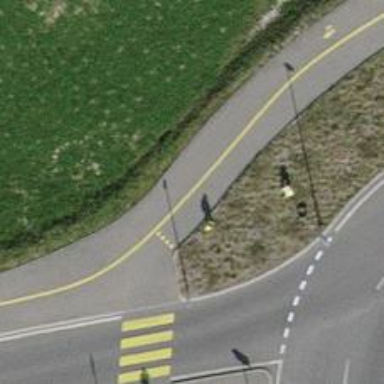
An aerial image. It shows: Asphalt cycleway intersecting with asphalt footway.